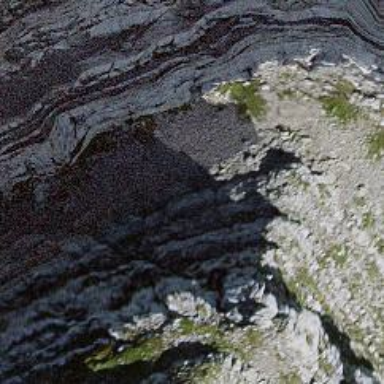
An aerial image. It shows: Natural cliff.